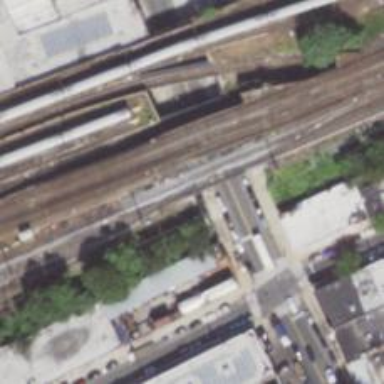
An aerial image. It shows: Railway yard with electrified rail bridge.